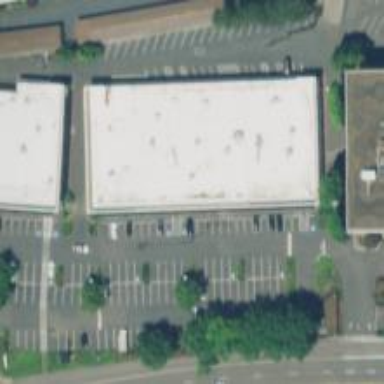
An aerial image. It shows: Parking space.